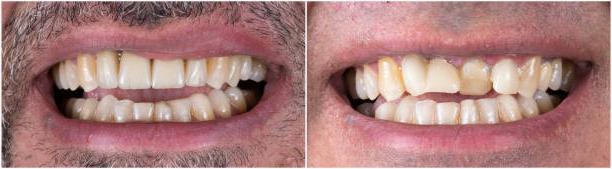
Condition: Calculus